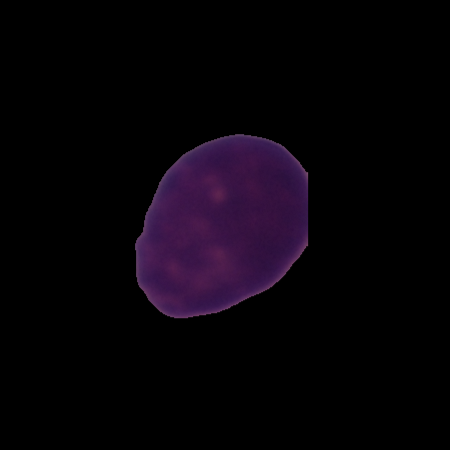
Label: healthy